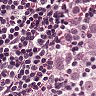
Metastatic tissue present: yes